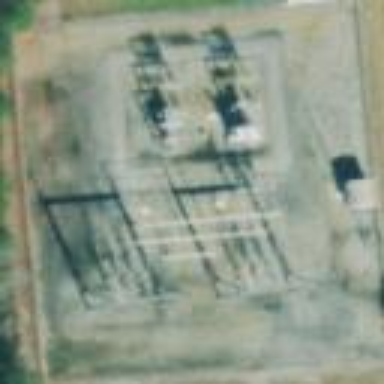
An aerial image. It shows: Industrial substation surrounded by fence.